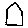
Label: house